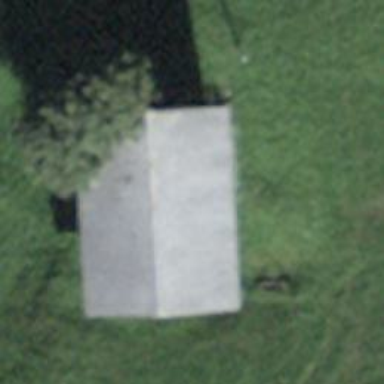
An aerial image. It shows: Barn.